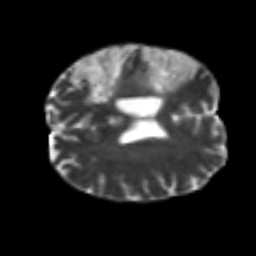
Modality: T2w
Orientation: axial
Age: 49
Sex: male
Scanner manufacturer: siemens
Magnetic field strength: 3 T
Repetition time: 7.3 s
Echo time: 0.087 s